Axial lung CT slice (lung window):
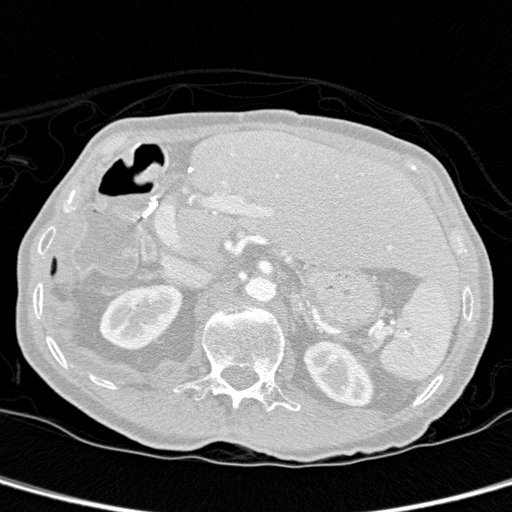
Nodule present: no